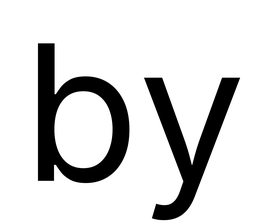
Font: Inter_Regular